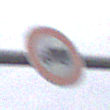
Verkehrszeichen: VerbotFuerKraftfahrzeugeUeberDreiKommaFuenfTonnen
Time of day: Midday
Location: Outdoor (Suburban)
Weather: Overcast
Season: NotSpecified
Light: Natural